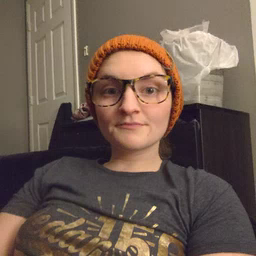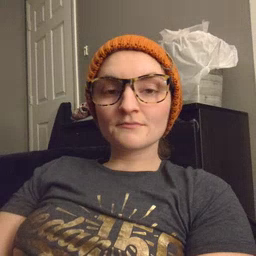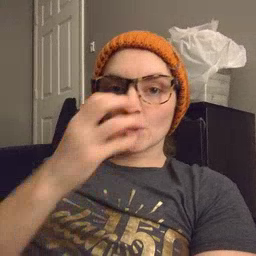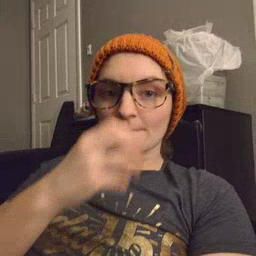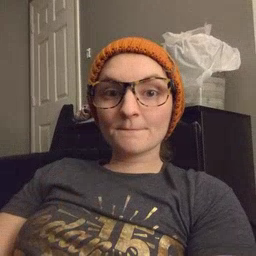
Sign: clown